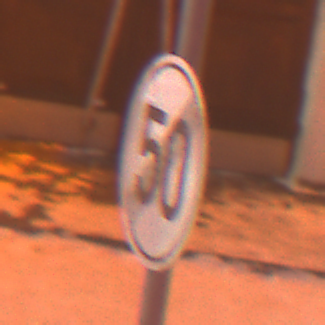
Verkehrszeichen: EndeGeschwindigkeit50
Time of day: Night
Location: Outdoor (Urban)
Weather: Overcast
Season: Winter
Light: Artificial